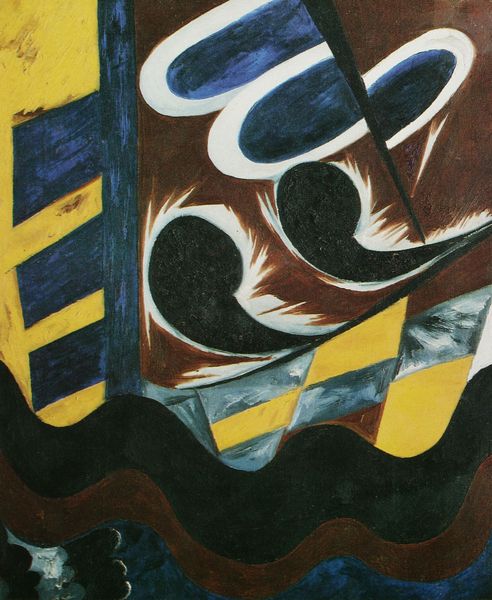
Titel: Elektrisches Ornament
Künstler: Natalia Gontscharowa
Standort: Moskau
Institution: Tretjakow-Galerie
Schlagwörter: blau, meer, wasser, weiß, gelb, grün, see, braun, bunt, kariert, schwarz, türkis, karo, muster, schachbrett, felder, boot, oval, rund, holzschnitt, schiff, segel, segelboot, welle, wellen, bogen, noten, fahne, mast, abstrakt, fläche, formen, linien, sturm, streifen, bögen, eckig, rechteck, erdfarben, kontur, kasten, raute, schlüssel, quadrat, ovale, schwarzblau, beistriche, komma